Field crop: maize
Growth stage: 1
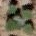
Species: chenopodium